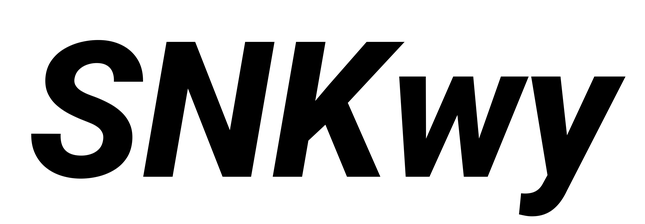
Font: Roboto-Italic_ExtraBold_Italic